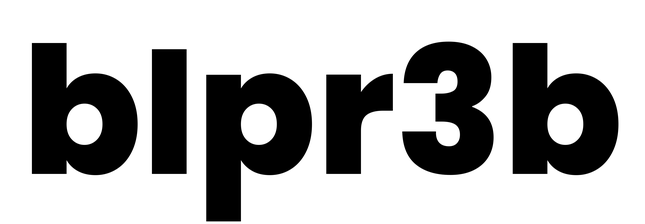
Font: Poppins-ExtraBold